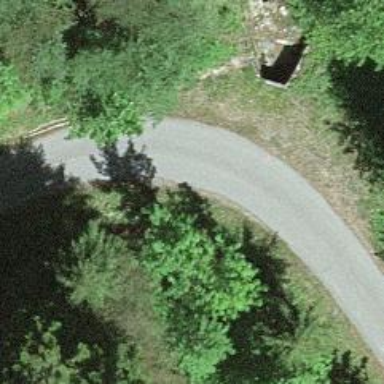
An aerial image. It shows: Track road on bridge with grade 1 track type.